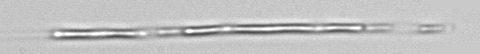
Label: Leptocylindrus